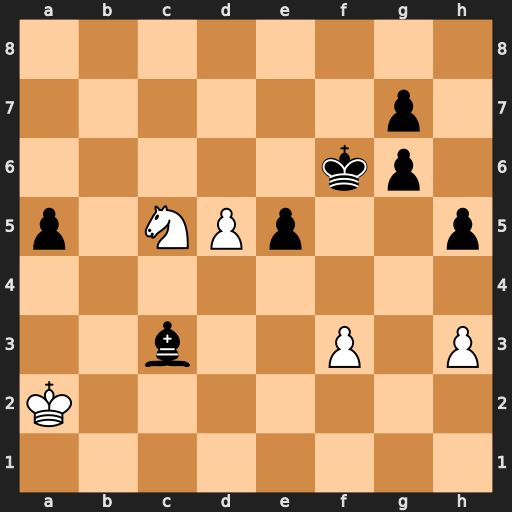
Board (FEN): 8/6p1/5kp1/p1NPp2p/8/2b2P1P/K7/8
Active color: w
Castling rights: -
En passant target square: -
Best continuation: Ne4+ Ke7 Nxc3